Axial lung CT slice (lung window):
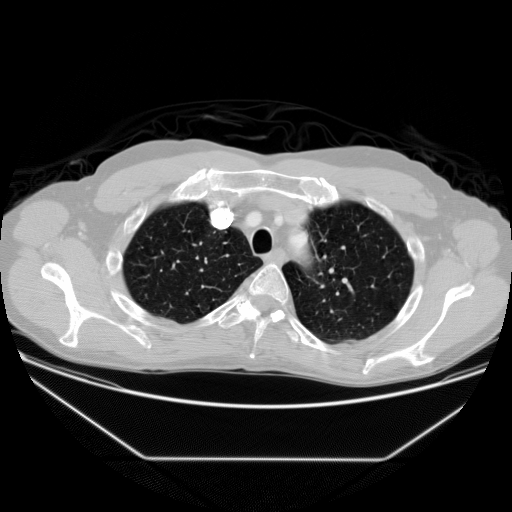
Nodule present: no